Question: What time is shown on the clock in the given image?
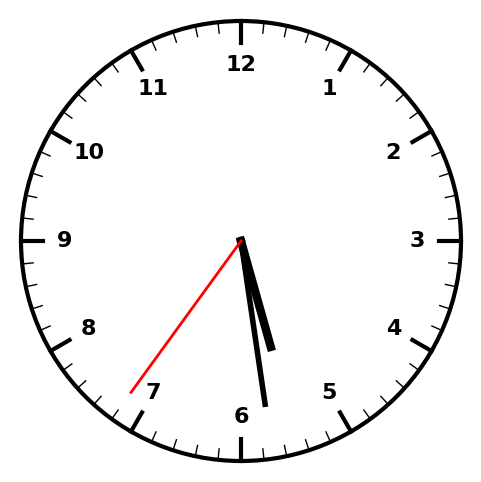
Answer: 05:28:36